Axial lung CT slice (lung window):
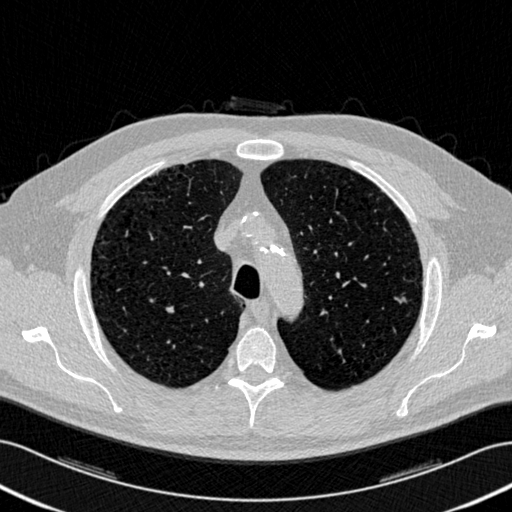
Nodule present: yes
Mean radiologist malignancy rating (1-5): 2.5